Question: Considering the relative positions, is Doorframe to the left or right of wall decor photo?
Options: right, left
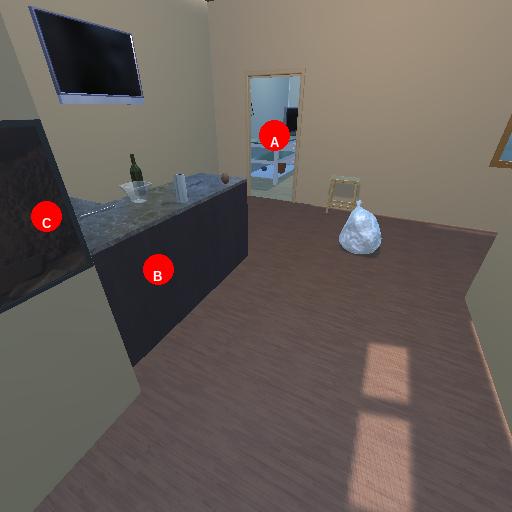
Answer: right